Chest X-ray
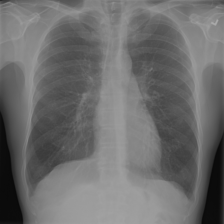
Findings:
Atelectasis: negative
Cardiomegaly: negative
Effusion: negative
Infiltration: negative
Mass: negative
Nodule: negative
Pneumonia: negative
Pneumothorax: negative
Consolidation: negative
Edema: negative
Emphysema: negative
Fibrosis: negative
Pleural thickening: negative
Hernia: negative